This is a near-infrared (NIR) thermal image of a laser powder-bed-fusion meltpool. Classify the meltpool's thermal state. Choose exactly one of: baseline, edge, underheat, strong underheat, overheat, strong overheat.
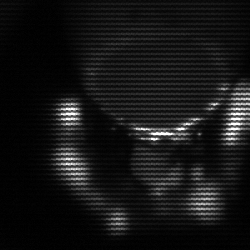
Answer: edge